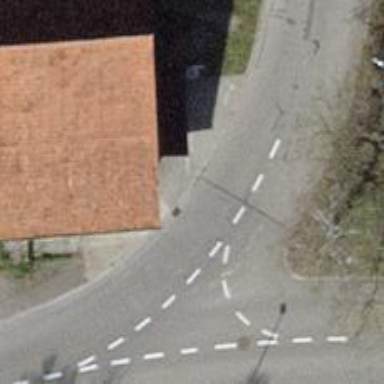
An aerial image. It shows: Bus stop with platform for public transport.